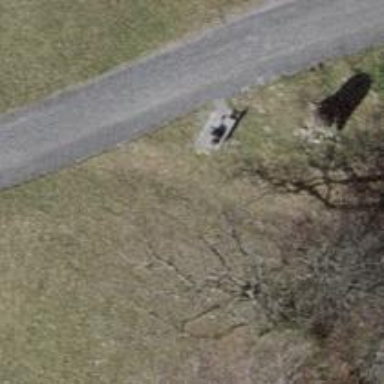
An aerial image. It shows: Brown bench in the vicinity.